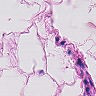
Metastatic tissue present: no